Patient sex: F
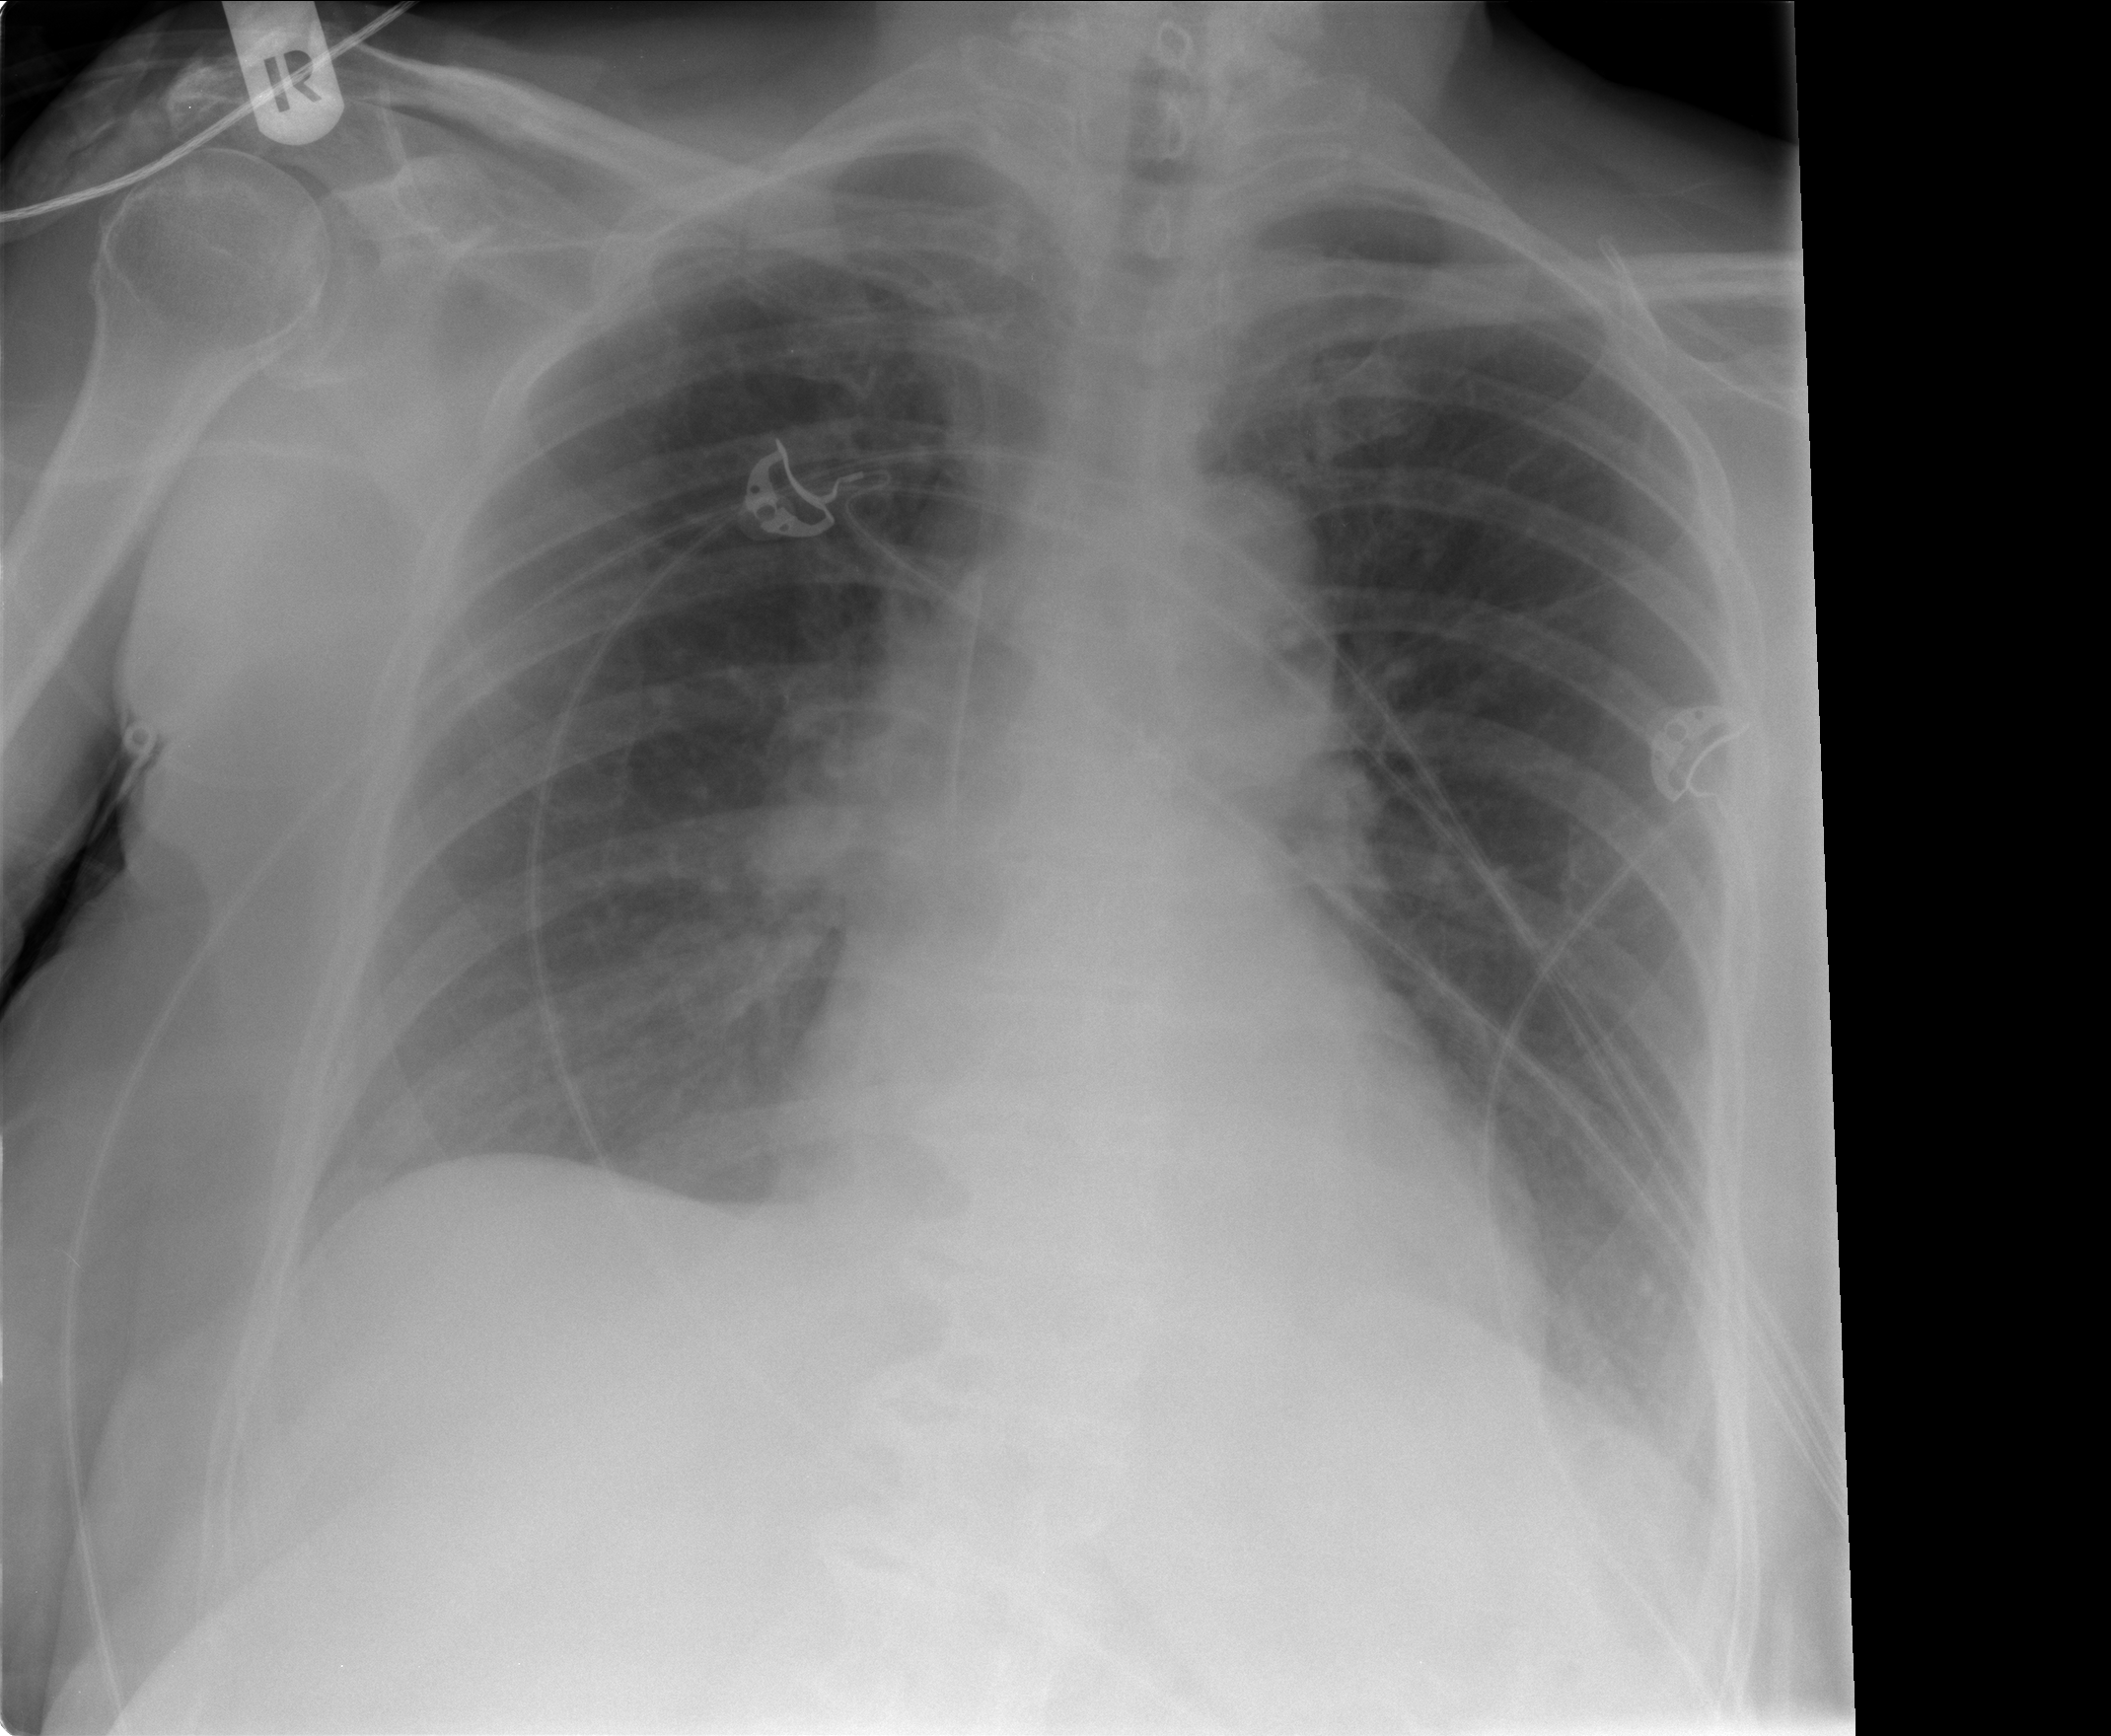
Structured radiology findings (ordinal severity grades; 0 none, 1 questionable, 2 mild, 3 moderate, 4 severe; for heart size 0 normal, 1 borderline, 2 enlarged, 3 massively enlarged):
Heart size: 0
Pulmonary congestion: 2
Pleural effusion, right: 0
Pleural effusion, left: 0
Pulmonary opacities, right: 0
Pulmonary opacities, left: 0
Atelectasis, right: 0
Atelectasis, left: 0